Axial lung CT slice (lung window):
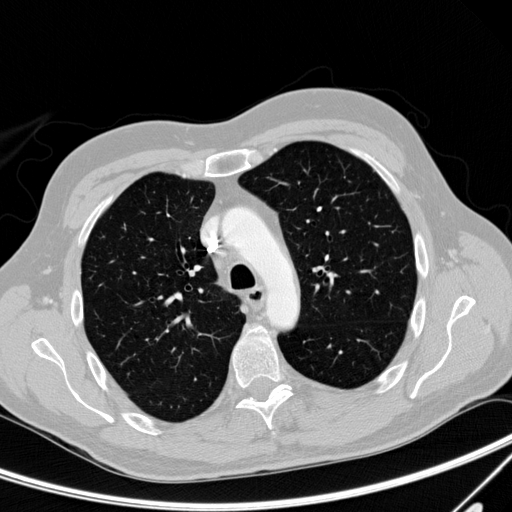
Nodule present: no